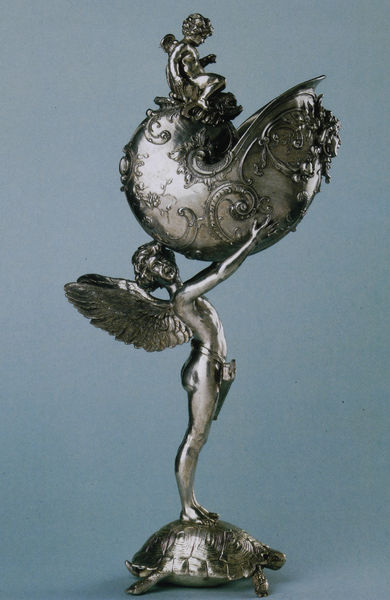
Titel: Nautiluspokal mit Eros
Künstler: Franz von Stuck
Standort: Kassel
Institution: Staatliche Museen
Schlagwörter: akt, blau, feder, flügel, fuß, gott, gruppe, hand, kopf, körper, lendenschurz, mann, meer, nackt, schatten, wasser, see, sitzen, brust, glas, haar, hintergrund, mund, nase, profil, rücken, schmuck, tisch, tier, muster, ornament, jung, trinken, arm, arme, augen, barock, federn, gefieder, halten, schale, silber, sockel, stehen, tragen, hände, erde, figur, gold, haare, kelch, sitzend, stehend, kind, klassizismus, girlande, locke, locken, rokoko, kinder, amphore, engel, engelchen, putte, putto, skulptur, beine, hellblau, füße, haltung, jungen, baby, hands, men, people, dekoration, tischdekoration, wein, jugendstil, handarbeit, schmal, glanz, ornamente, verzierung, glänzen, glänzend, metall, bronze, plastik, poliert, junge, fein, hoch, foto, fotografie, becher, schimmer, lachen, beinchen, schild, gefäß, messing, panzer, knabe, perlmutt, form, deko, jugenstil, gebogen, kunst, statuette, girlanden, fisch, schnörkel, öffnung, jüngling, politur, silver, angel, greek, naked, nude, roman, versilbert, neutral, ship, young, historismus, child, helmet, metal, stand, volute, muschel, hermes, basis, zier, pokal, schnecke, dresden, götterbote, amor, putten, reliefs, geflügelt, fotographie, gegenstand, pute, solber, empor, erzengel, fee, feinarbeit, feingearbeitet, grünes gewölbe, haltend, handgearbeitet, köcher, landschildkröte, lockenkopf, nautilus, nautilusmuschel, nautiluspokal, nautiluspokalö, nautilusschnecke, penishalter, psyche, putti, schildkröte, schildkrötenpanzer, schildpatt, schneckenpokal, schrei, zeirlich, schneckenhaus, spirale, aufstellen, sculpture, statue, wings, silberpokal, children, cupid, arms, design, rocaille, butt, shiny, angles, figure, genius, shell, carry, ornamental, kid, balance, standing, wing, trumpet, heavy, ass, heart, holding, stands, weight, figurine, turtle, artefact, hangs, embed, ancient muse, turtoise, turtoisr